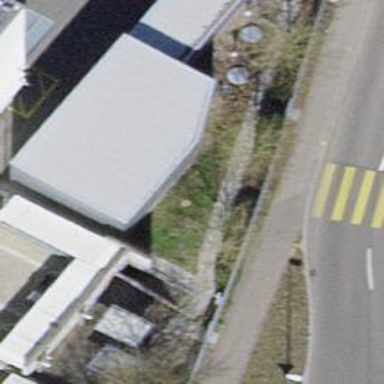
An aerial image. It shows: Commercial building.